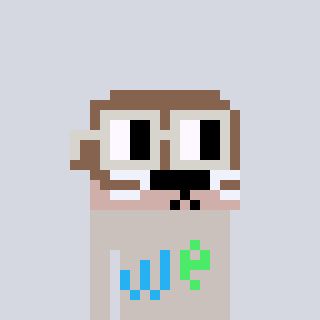
a pixel art character with square light gray glasses, a otter-shaped head and a foggrey-colored body on a cool background